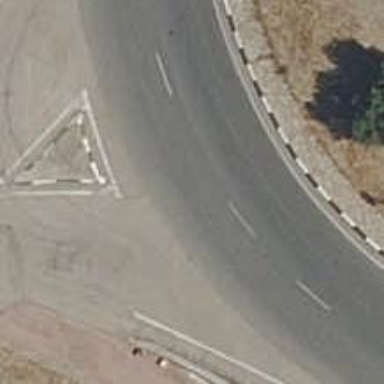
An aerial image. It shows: Roundabout at tertiary road junction.